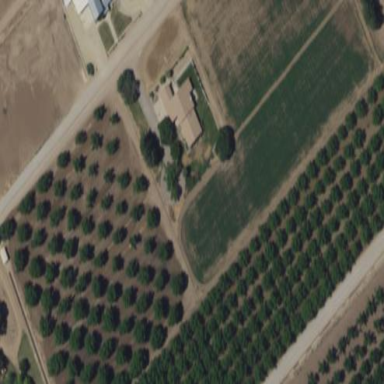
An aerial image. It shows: Orchard.